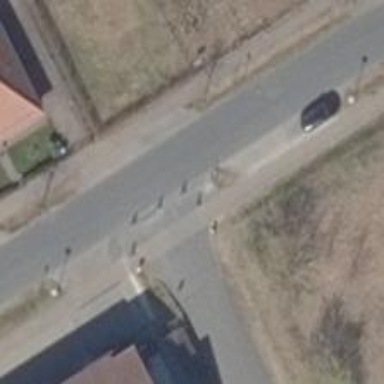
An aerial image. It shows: Asphalt road designated for service vehicles.